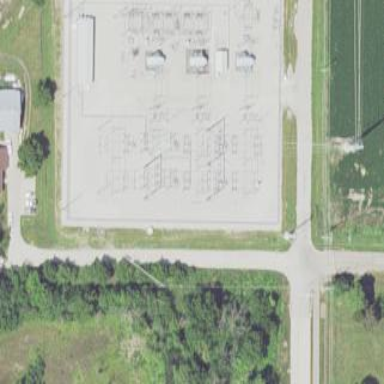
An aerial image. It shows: Substation for power supply.